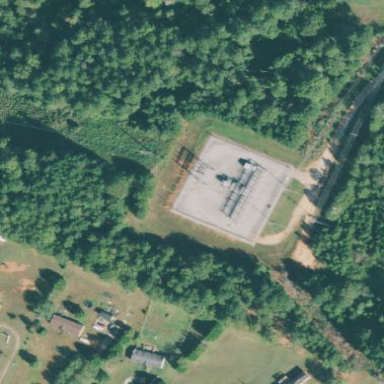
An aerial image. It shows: Distribution level power substation surrounded by fence.